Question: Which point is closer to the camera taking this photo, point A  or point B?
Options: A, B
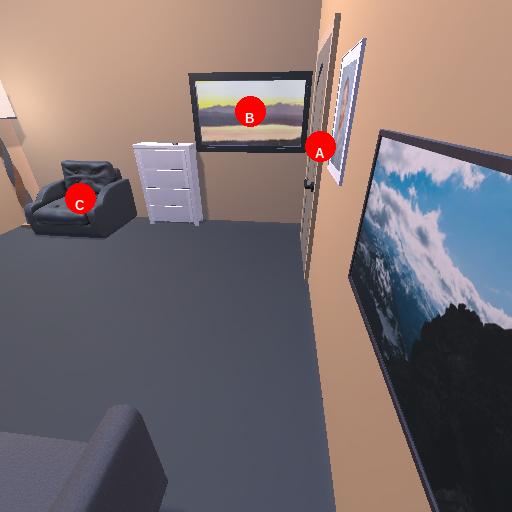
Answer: A